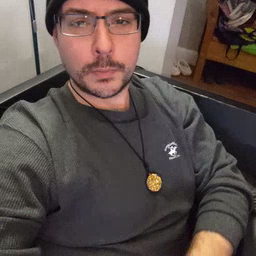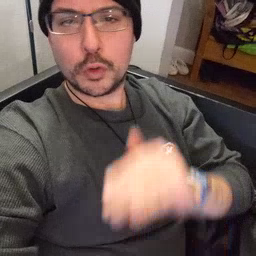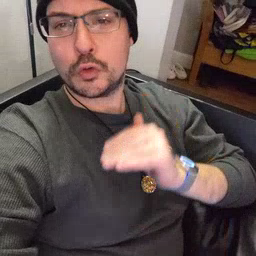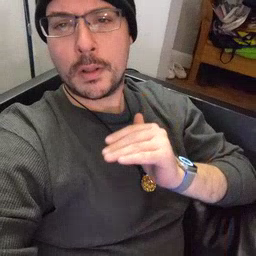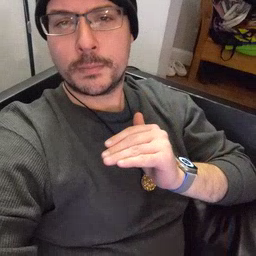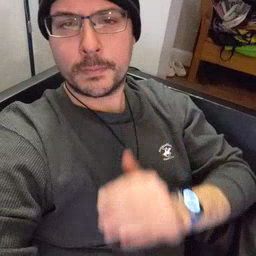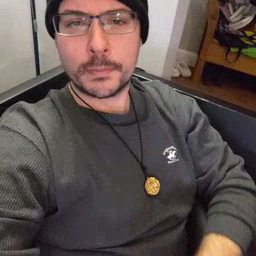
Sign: child